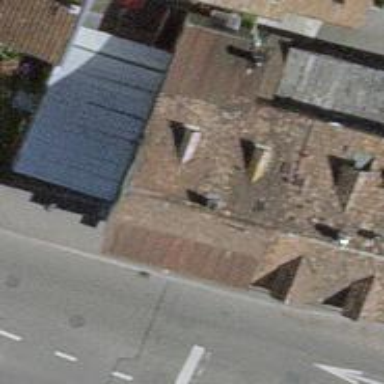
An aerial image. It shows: Restaurant.